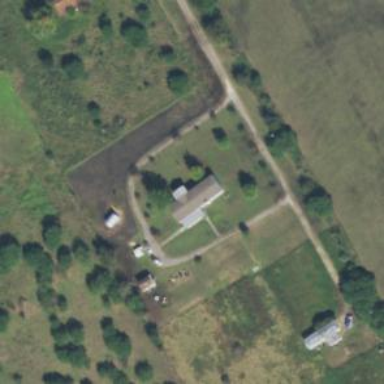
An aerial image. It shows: Driveway.